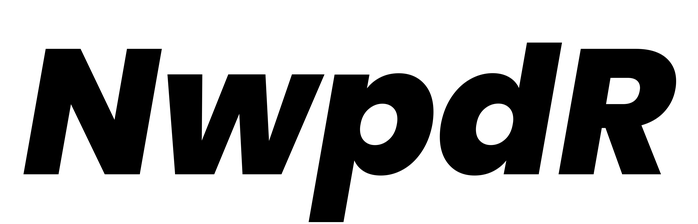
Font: Poppins-ExtraBoldItalic